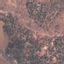
Land use / land cover class: PermanentCrop